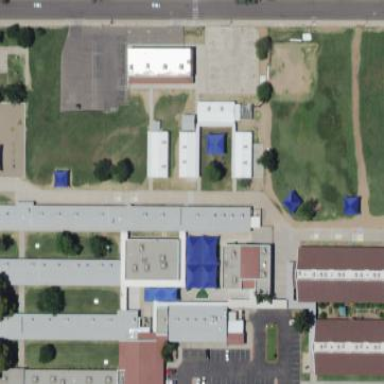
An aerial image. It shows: School.